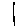
Label: line